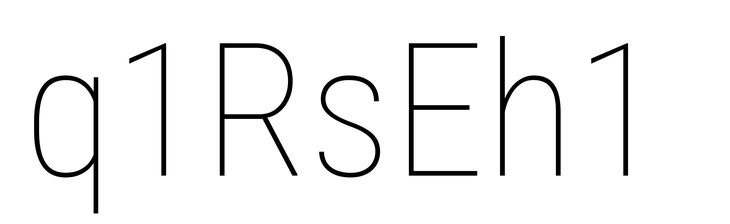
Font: Roboto_Condensed_Thin